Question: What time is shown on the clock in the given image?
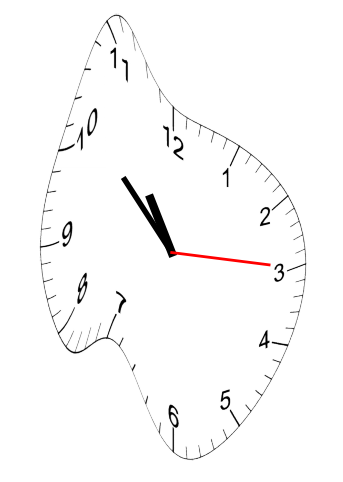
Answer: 10:52:15